Question: logcat screenshot

**after parsing json if there is no value for opening_hours nothing is displaying how to handle that please help me.
url="https://maps.googleapis.com/maps/api/place/details/json?placeid=ChIJoTjQ-EC_wjsRjC-0kVQOIg0&key=API_KEY" **
> I did all techniques but not got success in that please help me to resolve this error
'''
public class Details extends AppCompatActivity {
private ImageView image_details, open, close;
private TextView text_mobile, openNow;
private RequestQueue mRequestQueue;
String place_id, img_url, mobile, open_now;
ArrayList<DetailsPojo> mDetailsList;
private Context mContext;
LinearLayout openingLayout;
@Override
protected void onCreate(Bundle savedInstanceState) {
super.onCreate(savedInstanceState);
setContentView(R.layout.activity_details);
findViewByIds();
mRequestQueue = VolleySingleton.getInstance().getRequestQueue();
Intent intent = getIntent();
//if (getIntent().hasExtra("PLACE_ID"))
place_id = intent.getStringExtra("PLACE_ID");
Toast.makeText(this, "Place ID :" + place_id.toString(), Toast.LENGTH_SHORT).show();
parseJson();
}
private void parseJson() {
String url = "https://maps.googleapis.com/maps/api/place/details/json?placeid=" + place_id + "&key=" + KEY;
Log.d("DetailedURL",url);
JsonObjectRequest request = new JsonObjectRequest(Request.Method.GET, url, null, new Response.Listener<JSONObject>() {
@Override
public void onResponse(JSONObject response) {
try {
JSONObject resultObject = response.getJSONObject("result");
mobile = resultObject.optString("formatted_phone_number", "not available");
if (resultObject.has("formatted_phone_number")) {
text_mobile.setText(mobile);
} else {
text_mobile.setText("not available");
}
JSONObject openingObject = resultObject.getJSONObject("opening_hours");
open_now = openingObject.optString("open_now", "Not provided");
if(resultObject.has("opening_hours")) {
if (open_now.equalsIgnoreCase("true")) {
open.setVisibility(View.VISIBLE);
openNow.setText("Open");
} else {
close.setVisibility(View.VISIBLE);
openNow.setText("Closed");
}
}else {
openNow.setText("no information provided for Open/Close");
}
if(resultObject.has("photos")){
JSONArray photosArray = resultObject.getJSONArray("photos");
for (int i = 0; i < photosArray.length(); i++) {
JSONObject photosObject = photosArray.getJSONObject(i);
img_url = URL_PHOTO + photosObject.optString("photo_reference","No image available") + "&key=" + KEY;
if (img_url.isEmpty()) {
image_details.setImageResource(R.drawable.hospital);
} else {
Picasso.with(mContext).load(img_url).fit().centerInside().into(image_details);
}
}
}else{
image_details.setImageResource(R.drawable.no_image_available);
}
// mDetailsList.add(new DetailsPojo(img_url));
} catch (JSONException e) {
e.printStackTrace();
}
}
}, new Response.ErrorListener() {
@Override
public void onErrorResponse(VolleyError error) {
error.printStackTrace();
}
});
mRequestQueue.add(request);
}
private void findViewByIds() {
image_details = findViewById(R.id.image_view);
open = findViewById(R.id.open);
close = findViewById(R.id.closed);
text_mobile = findViewById(R.id.text_mobile);
openNow = findViewById(R.id.text_open_now);
openingLayout=findViewById(R.id.Openinglayout);
}
}
'''
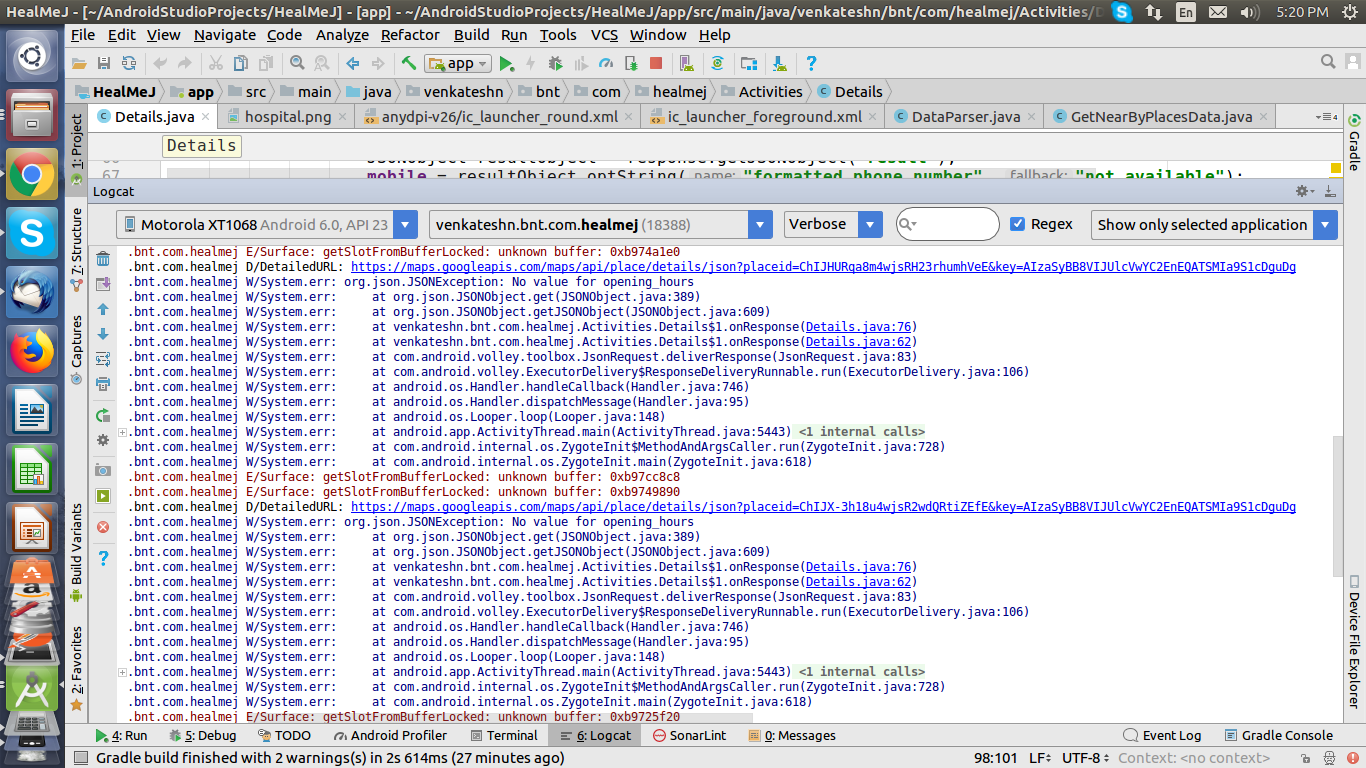
Answer: Please check your 'JSON' that is coming from the Google APIs <URL>
as you can see in 'Logcat' that it is saying that No value for "opening_hours".
& you are trying to get that JSONObject without checking it that it exists or not.
here you can see your code :-
'''
JSONObject openingObject = resultObject.getJSONObject("opening_hours");
'''
So first validate it that it is coming or not as per the documentation it can even throw the exception if the mapping does not go well.
<URL>